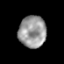
Tissue: prostate
Cell type: Epithelial cells
Senescence score: 0.3294
Nuclear area (px): 852
Mean DAPI intensity: 152.958